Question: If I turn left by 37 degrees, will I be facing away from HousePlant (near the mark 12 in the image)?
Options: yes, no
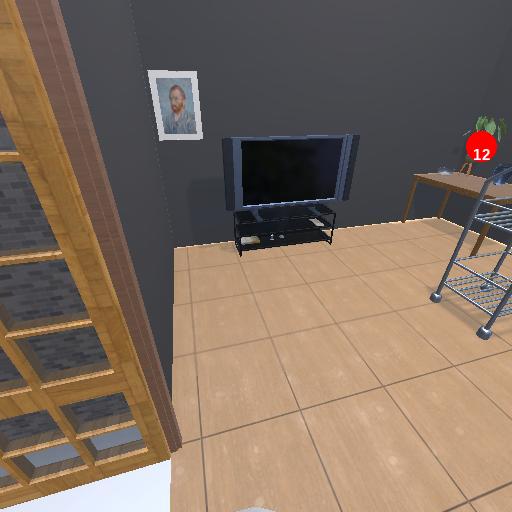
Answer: yes